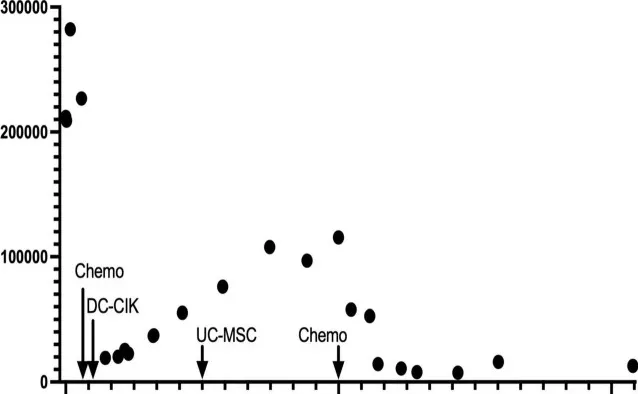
Leukocyte counts/mL for Patient A over a 24-month period.
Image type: pathology (giemsa)